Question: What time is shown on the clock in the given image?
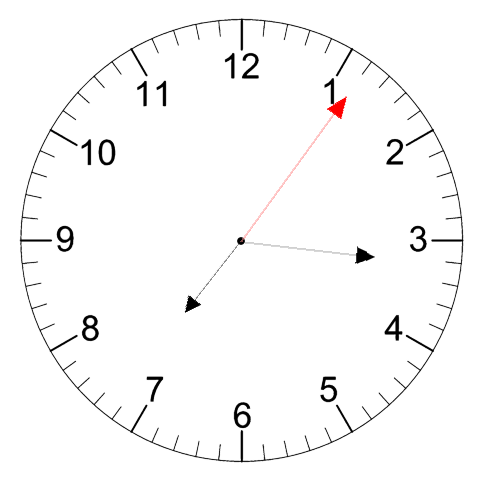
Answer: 07:16:06